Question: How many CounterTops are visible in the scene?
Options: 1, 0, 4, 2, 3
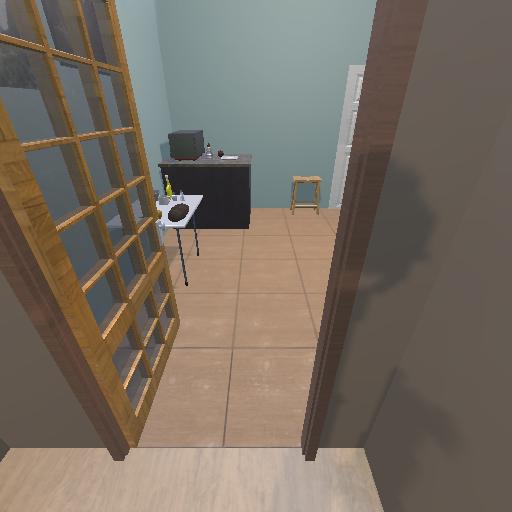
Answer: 1